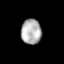
Tissue: lung
Cell type: Epithelial cells
Senescence score: 0.2211
Nuclear area (px): 498
Mean DAPI intensity: 176.751